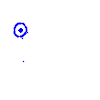
Particle: pion